Field crop: maize
Growth stage: 2
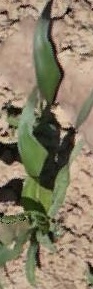
Species: maize